Question: I'm attempting to modify the outline of a '<div>' element when it receives focus via tabbing through the form. The '<div>' element is used as a button and contains a click event. The '<div>' element contains two children an '<svg>' and '<span>'. The '<span>' is used for a tooltip.

And the markup is like this:
'''
.iconButton {
display: flex;
align-items: center;
justify-content: center;
background: #0E9AEF;
height: 50px;
width: 50px;
cursor: pointer;
border-radius: 5px;
user-select: none;
}
.iconButton svg {
width: 100%;
height: 70%;
fill: white;
}
.iconButton polygon {
fill: white;
}
.labelButton {
display: flex;
align-items: center;
cursor: pointer;
}
.labelButton .iconButton {
height: 30px;
width: 30px;
margin-right: 10px;
}
.labelButton .iconButton svg {
height: 80%;
width: 60%;
}
.iconButton {
position: relative;
display: flex;
}
.iconButton .toolTipText {
visibility: hidden;
background-color: #08090A;
color: #fff;
text-align: center;
white-space: nowrap;
border-radius: 6px;
padding: 5px 12px;
position: absolute;
z-index: 1;
bottom: 120%;
left: 50%;
transform: translateX(-50%);
font-size: 11px;
font-weight: normal;
width: auto;
}
.iconButton .toolTipText::after {
content: "";
position: absolute;
top: 100%;
left: 50%;
margin-left: -5px;
border-width: 5px;
border-style: solid;
border-color: #08090A transparent transparent transparent;
}
.iconButton:hover .toolTipText {
visibility: visible;
}
'''
'''
<div class="iconButton" id="saveButton" tabindex="14">
<svg xmlns="http://www.w3.org/2000/svg" xmlns:xlink="http://www.w3.org/1999/xlink" id="Layer_1" style="enable-background:new 0 0 612 792;" version="1.1" viewBox="0 0 612 792" xml:space="preserve">
<style type="text/css">
.st0 {
clip-path: url(#SVGID_2_);
fill: #FFFFFF;
}
</style>
<g>
<g>
<defs>
<rect height="512" id="SVGID_1_" width="512" x="50" y="140"></rect>
</defs>
<clipPath id="SVGID_2_">
<use style="overflow:visible;" xlink:href="#SVGID_1_"></use>
</clipPath>
<path class="st0" d="M562,619V254l0,0c-0.1-2.9-1.2-6.1-4.1-9L457.4,144.5c0,0-5.3-4.9-11.7-4.5l0,0H83c0,0-33,0-33,33v446 c0,0,0,33,33,33h446C529,652,562,652,562,619L562,619z M453,303c0,22-22,22-22,22H181c-22,0-22-22-22-22V198c0-22,22-22,22-22h250 c22,0,22,22,22,22V303L453,303z M526,594c0,22-22,22-22,22H108c-22,0-22-22-22-22V394c0-22,22-22,22-22h396c22,0,22,22,22,22V594 L526,594z M435,296v-91c0,0,0-15-15-15h-49c0,0-15,0-15,15v91c0,0,0,15,15,15h49C420,311,435,311,435,296L435,296z"></path>
</g>
</g>
</svg>
<span class="toolTipText">Save</span>
</div>
'''
I've tried to define the following in the css
'''
.iconButton .toolTipText:focus {
outline: none;
}
'''
And various other permutations attempting to exclude the span from the outline that gets created surrounding the button. No variations of this have worked thus far.
Thanks to @Creaforge for the guidance we came up with the following resolution. It should be noted that in the snippet editor / viewer the outline is outside the button... but in Chrome it is properly surrounding the button.
<URL>
'''
.iconButton {
display: flex;
align-items: center;
justify-content: center;
background: #0E9AEF;
height: 50px;
width: 50px;
cursor: pointer;
border-radius: 5px;
user-select: none;
position: relative;
outline: none;
}
.iconButton:focus svg {
outline: auto;
}
.iconButton svg {
width: 100%;
height: 100%;
padding: 15% 0;
fill: white;
}
.iconButton polygon {
fill: white;
}
.iconButton .toolTipText {
visibility: hidden;
background-color: #08090A;
color: #fff;
text-align: center;
white-space: nowrap;
border-radius: 6px;
padding: 5px 12px;
position: absolute;
z-index: 1;
bottom: 120%;
left: 50%;
transform: translateX(-50%);
font-size: 11px;
font-weight: normal;
width: auto;
}
.iconButton .toolTipText::after {
content: "";
position: absolute;
top: 100%;
left: 50%;
margin-left: -5px;
border-width: 5px;
border-style: solid;
border-color: #08090A transparent transparent transparent;
}
.iconButton:hover .toolTipText {
visibility: visible;
}
'''
'''
<div class="iconButton" id="saveButton" tabindex="14">
<svg xmlns="http://www.w3.org/2000/svg" xmlns:xlink="http://www.w3.org/1999/xlink" id="Layer_1" style="enable-background:new 0 0 612 792;" version="1.1" viewBox="0 0 612 792" xml:space="preserve">
<style type="text/css">
.st0 {
clip-path: url(#SVGID_2_);
fill: #FFFFFF;
}
</style>
<g>
<g>
<defs>
<rect height="512" id="SVGID_1_" width="512" x="50" y="140"></rect>
</defs>
<clipPath id="SVGID_2_">
<use style="overflow:visible;" xlink:href="#SVGID_1_"></use>
</clipPath>
<path class="st0" d="M562,619V254l0,0c-0.1-2.9-1.2-6.1-4.1-9L457.4,144.5c0,0-5.3-4.9-11.7-4.5l0,0H83c0,0-33,0-33,33v446 c0,0,0,33,33,33h446C529,652,562,652,562,619L562,619z M453,303c0,22-22,22-22,22H181c-22,0-22-22-22-22V198c0-22,22-22,22-22h250 c22,0,22,22,22,22V303L453,303z M526,594c0,22-22,22-22,22H108c-22,0-22-22-22-22V394c0-22,22-22,22-22h396c22,0,22,22,22,22V594 L526,594z M435,296v-91c0,0,0-15-15-15h-49c0,0-15,0-15,15v91c0,0,0,15,15,15h49C420,311,435,311,435,296L435,296z"></path>
</g>
</g>
</svg>
<span class="toolTipText">Save</span>
</div>
'''
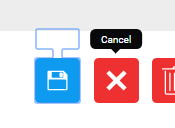
Answer: Well, you can.
First you need to disable the outline from your parent element.
Then when the parent is focused, show the outline on the child, like so :
'''
.parent {
outline: none;
}
.parent:focus .children{
outline: auto; /* Or whatever outline style you need */
}
'''
Here is your updated markup :
'''
.iconButton {
display: flex;
align-items: center;
justify-content: center;
background: #0E9AEF;
height: 50px;
width: 50px;
cursor: pointer;
border-radius: 5px;
user-select: none;
position: relative;
outline: none;
}
.iconButton:focus svg{
outline: auto;
}
.iconButton svg {
width: 100%;
height: 70%;
padding:15% 0;
fill: white;
}
.iconButton polygon {
fill: white;
}
.labelButton .iconButton {
height: 30px;
width: 30px;
margin-right: 10px;
}
.labelButton .iconButton svg {
height: 80%;
width: 60%;
}
.iconButton .toolTipText {
visibility: hidden;
background-color: #08090A;
color: #fff;
text-align: center;
white-space: nowrap;
border-radius: 6px;
padding: 5px 12px;
position: absolute;
z-index: 1;
bottom: 120%;
left: 50%;
transform: translateX(-50%);
font-size: 11px;
font-weight: normal;
width: auto;
}
.iconButton .toolTipText::after {
content: "";
position: absolute;
top: 100%;
left: 50%;
margin-left: -5px;
border-width: 5px;
border-style: solid;
border-color: #08090A transparent transparent transparent;
}
.iconButton:hover .toolTipText {
visibility: visible;
}
'''
'''
<div class="iconButton" id="saveButton" tabindex="14">
<svg xmlns="http://www.w3.org/2000/svg" xmlns:xlink="http://www.w3.org/1999/xlink" id="Layer_1" style="enable-background:new 0 0 612 792;" version="1.1" viewBox="0 0 612 792" xml:space="preserve">
<style type="text/css">
.st0 {
clip-path: url(#SVGID_2_);
fill: #FFFFFF;
}
</style>
<g>
<g>
<defs>
<rect height="512" id="SVGID_1_" width="512" x="50" y="140"></rect>
</defs>
<clipPath id="SVGID_2_">
<use style="overflow:visible;" xlink:href="#SVGID_1_"></use>
</clipPath>
<path class="st0" d="M562,619V254l0,0c-0.1-2.9-1.2-6.1-4.1-9L457.4,144.5c0,0-5.3-4.9-11.7-4.5l0,0H83c0,0-33,0-33,33v446 c0,0,0,33,33,33h446C529,652,562,652,562,619L562,619z M453,303c0,22-22,22-22,22H181c-22,0-22-22-22-22V198c0-22,22-22,22-22h250 c22,0,22,22,22,22V303L453,303z M526,594c0,22-22,22-22,22H108c-22,0-22-22-22-22V394c0-22,22-22,22-22h396c22,0,22,22,22,22V594 L526,594z M435,296v-91c0,0,0-15-15-15h-49c0,0-15,0-15,15v91c0,0,0,15,15,15h49C420,311,435,311,435,296L435,296z"></path>
</g>
</g>
</svg>
<span class="toolTipText">Save</span>
</div>
'''